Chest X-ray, PA view. Patient: 45 years old, sex M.
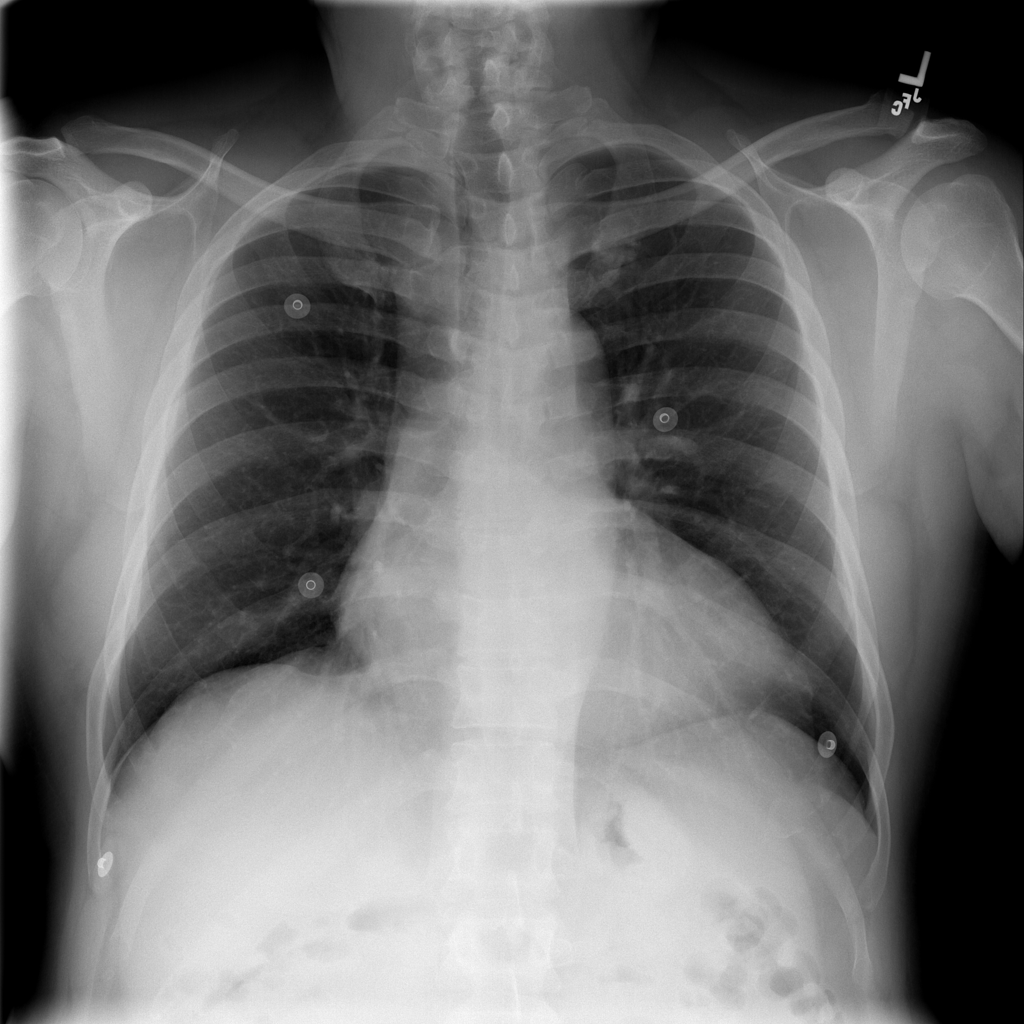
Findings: No Finding